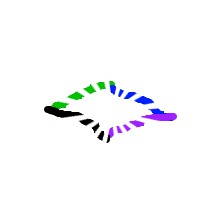
Shape: rhombus